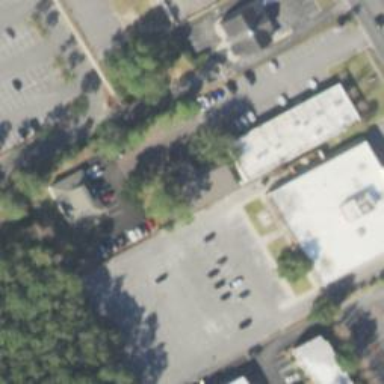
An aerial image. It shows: Parking space is available.